Aerial crown-view tile of a tropical tree (Barro Colorado Island, Panama), acquired 20250715:
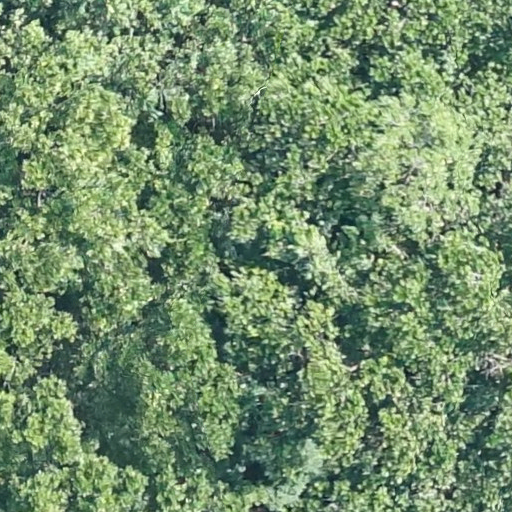
Species: Anacardium excelsum
GBIF accepted scientific name: Anacardium excelsum
Crown area: 1124.923 m²